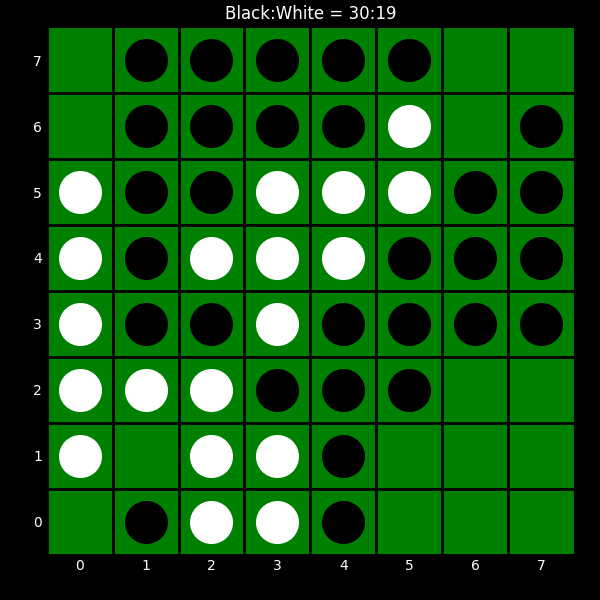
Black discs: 30
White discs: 19